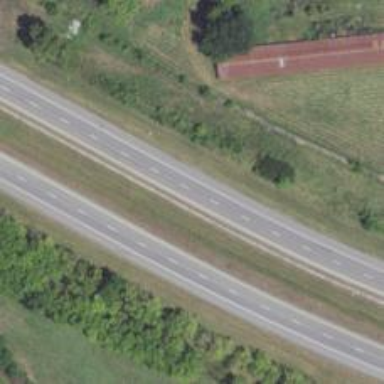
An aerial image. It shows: Asphalt road designated as trunk highway.